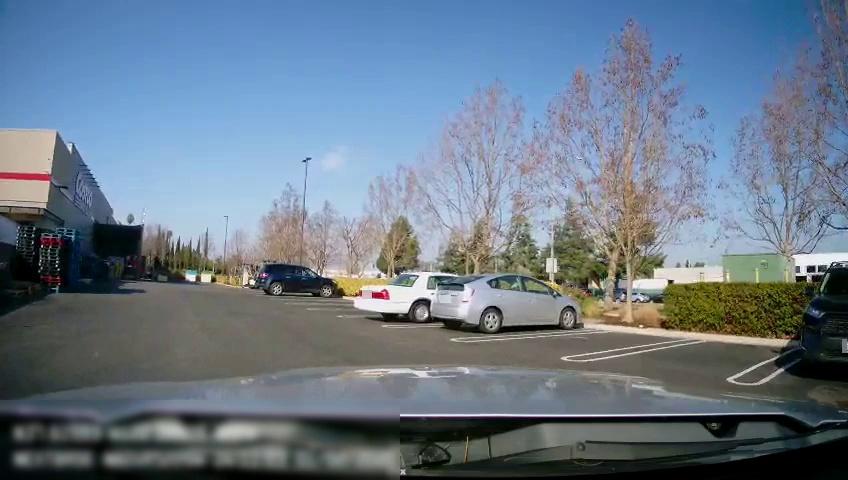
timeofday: Day
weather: Sunny
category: Drivable Space
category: Vehicles | SUV
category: Vehicles | Car
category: Vehicles | Car
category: Vehicles | Car
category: Vehicles | SUV